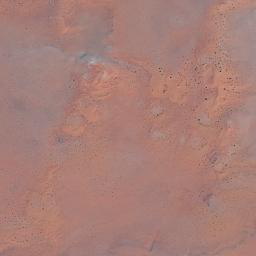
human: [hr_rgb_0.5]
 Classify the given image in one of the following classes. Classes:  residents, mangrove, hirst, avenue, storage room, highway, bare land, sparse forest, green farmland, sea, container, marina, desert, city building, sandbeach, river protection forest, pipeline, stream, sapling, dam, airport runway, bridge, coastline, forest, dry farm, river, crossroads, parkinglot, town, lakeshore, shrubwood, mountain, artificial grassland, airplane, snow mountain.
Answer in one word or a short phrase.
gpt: desert